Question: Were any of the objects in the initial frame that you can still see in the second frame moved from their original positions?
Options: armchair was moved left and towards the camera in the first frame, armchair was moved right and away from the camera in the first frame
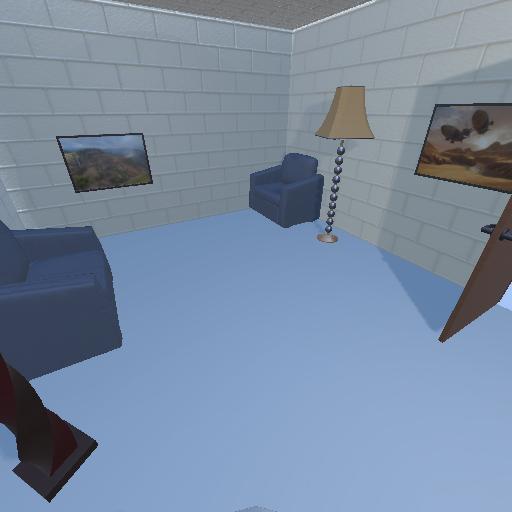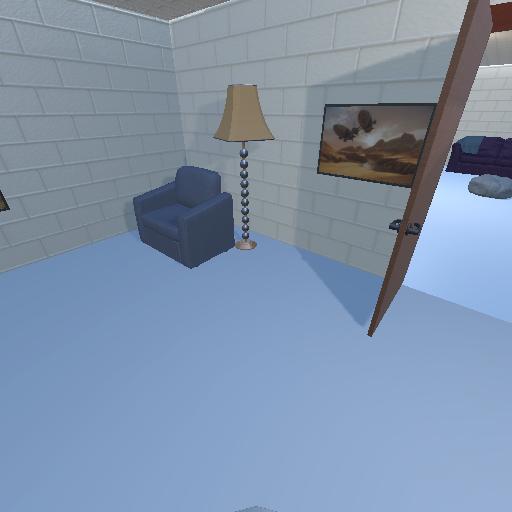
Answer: armchair was moved left and towards the camera in the first frame